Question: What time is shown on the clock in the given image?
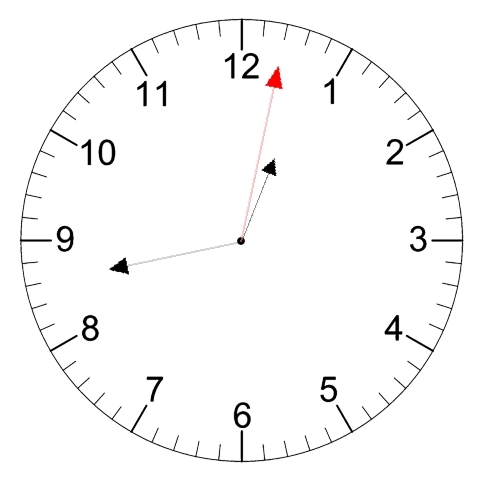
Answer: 12:43:02